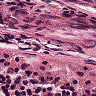
Metastatic tissue present: yes